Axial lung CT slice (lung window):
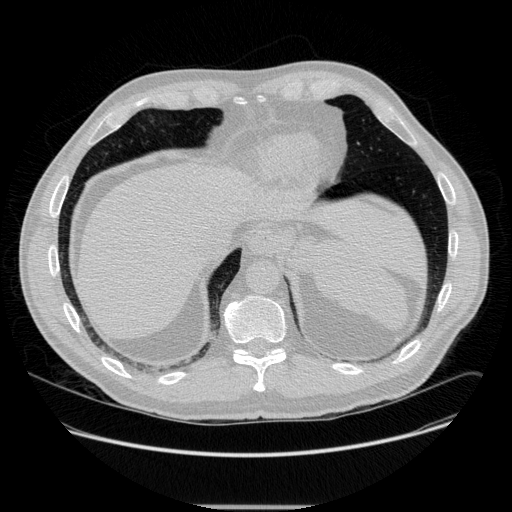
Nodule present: no